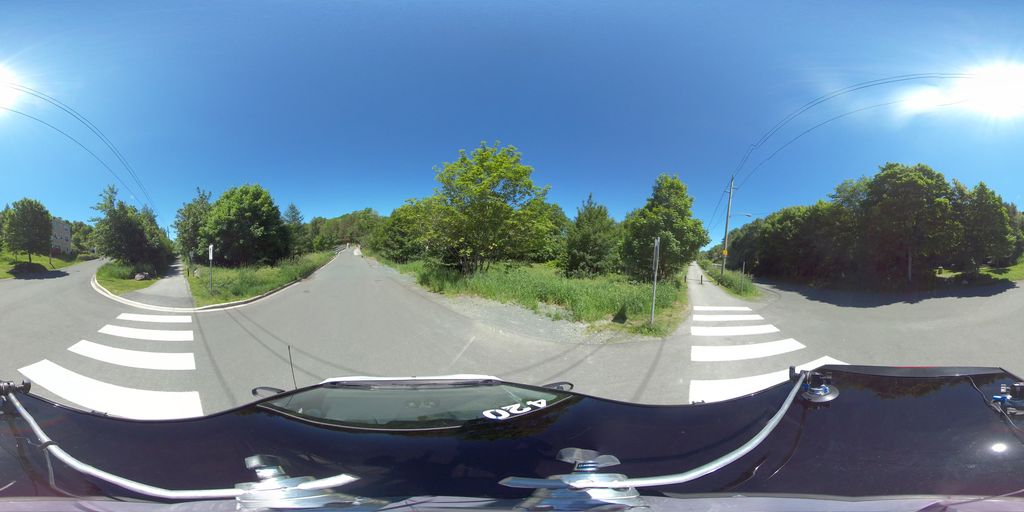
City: st_johns